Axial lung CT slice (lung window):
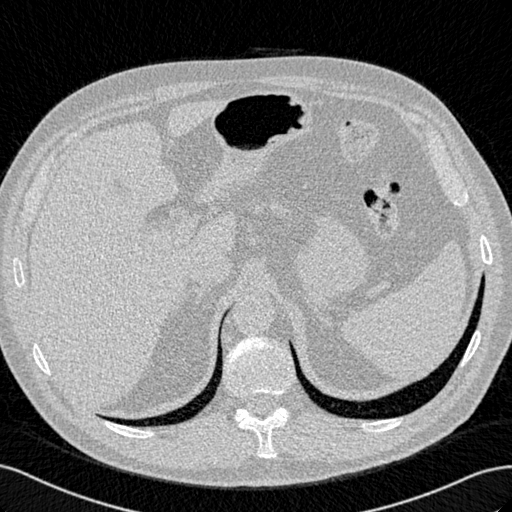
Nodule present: no